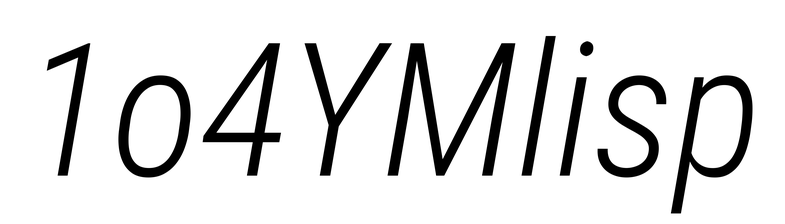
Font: Roboto-Italic_Condensed_Light_Italic